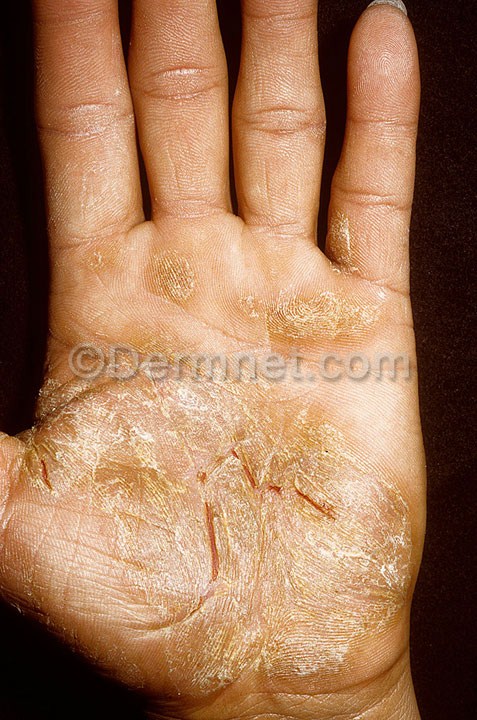
Disease: Eczema Photos